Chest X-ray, AP view. Patient: 13 years old, sex F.
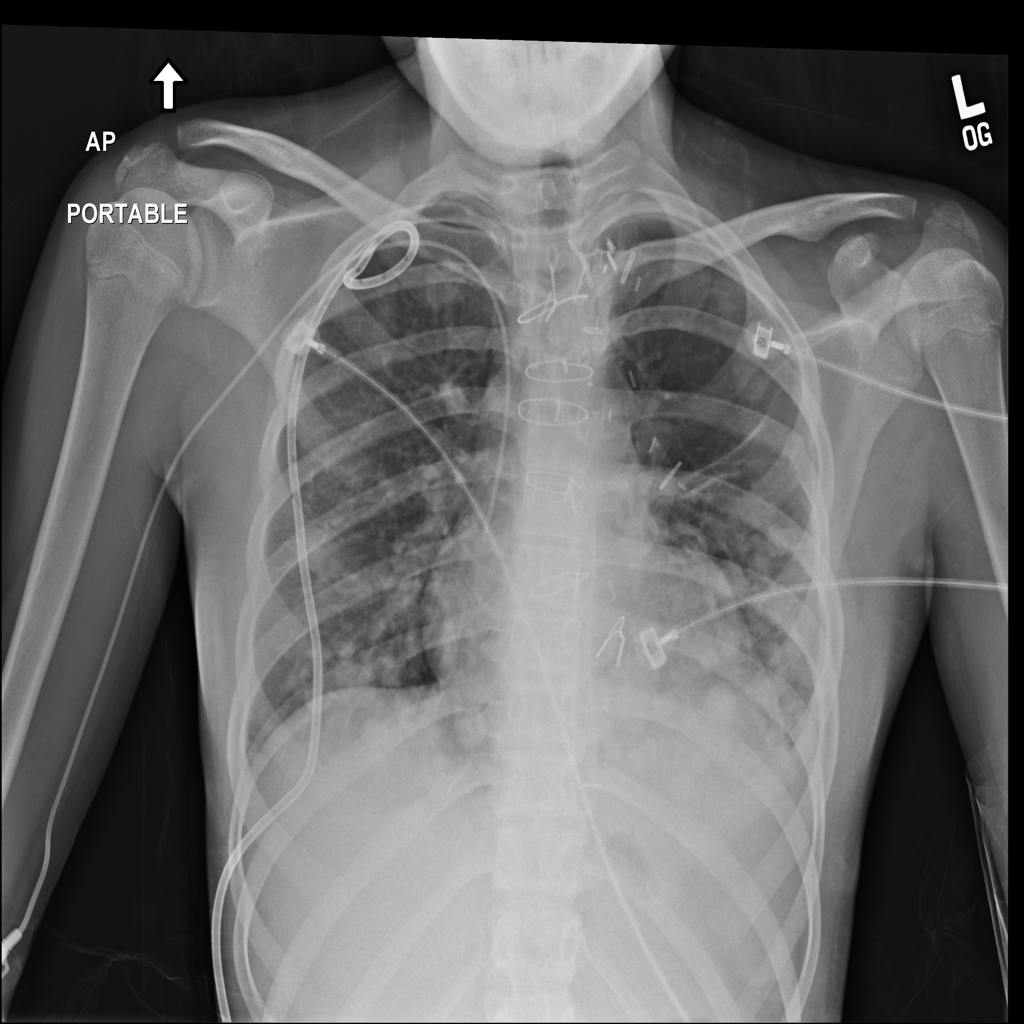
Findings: Effusion, Infiltration, Nodule, Pneumothorax